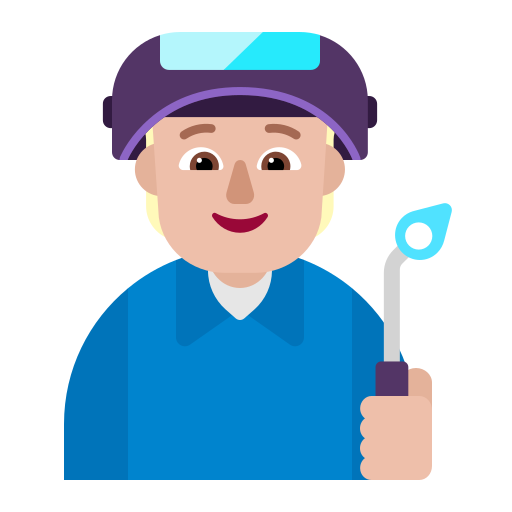
factory worker flat  light